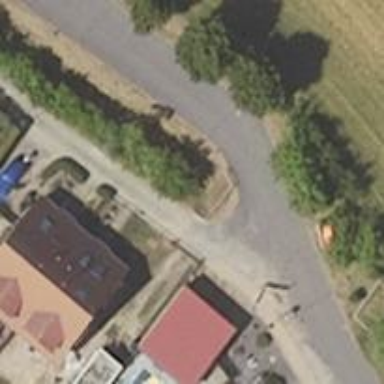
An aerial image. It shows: Asphalt road in living street.